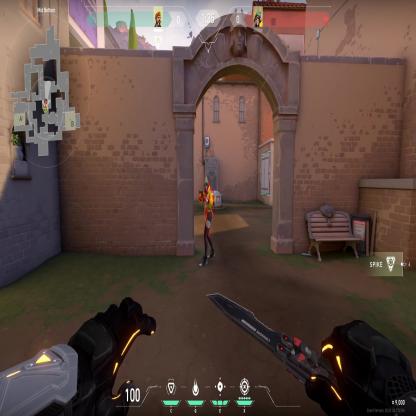
Label: enemy